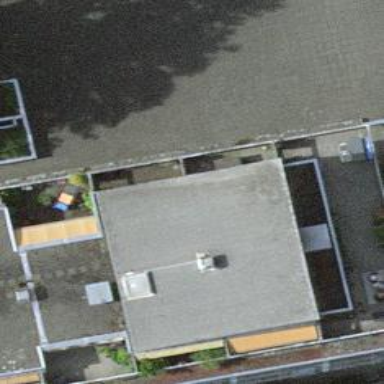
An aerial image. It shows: Part of building is shown in the image.